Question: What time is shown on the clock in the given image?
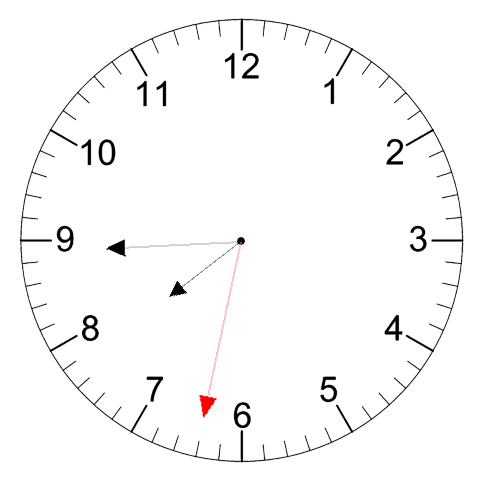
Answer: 07:44:32